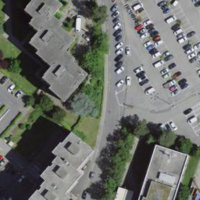
EUNIS habitat code: 53
Species observed at this site:
Senecio vulgaris